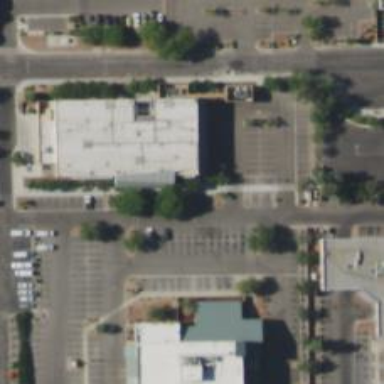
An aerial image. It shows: Public building.